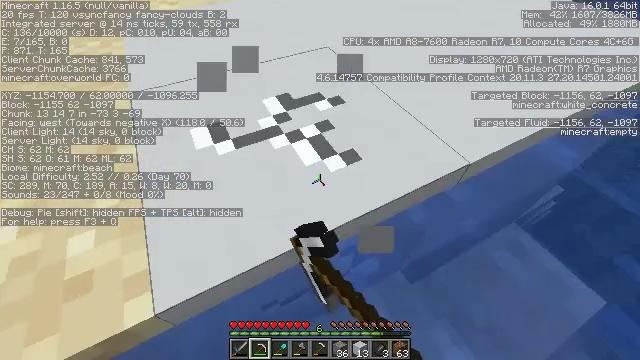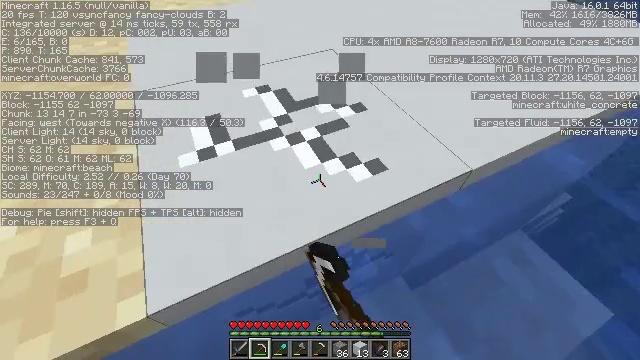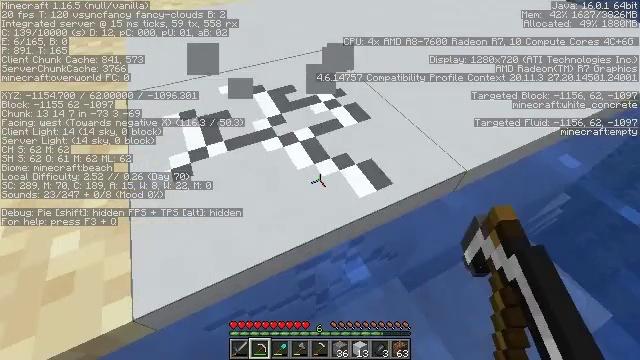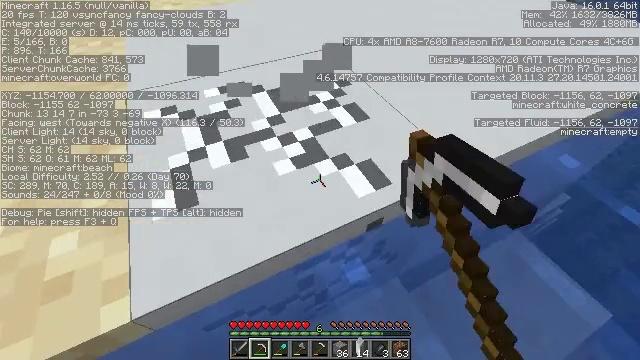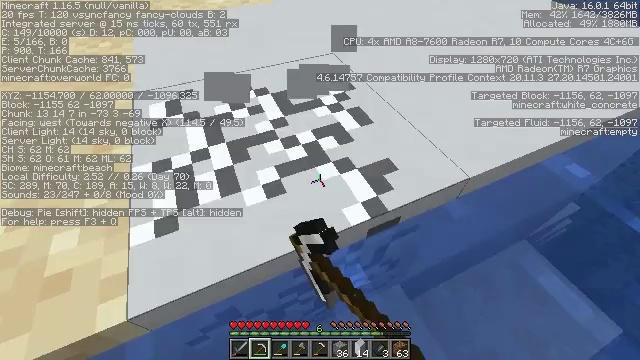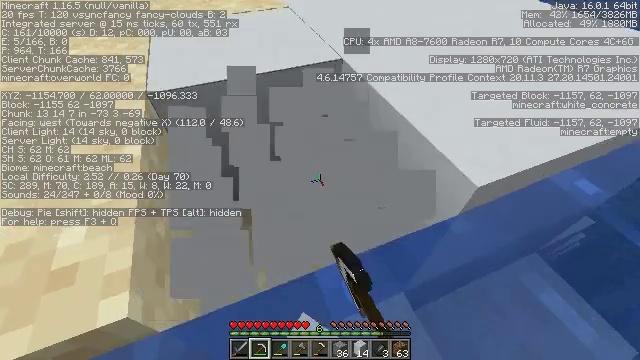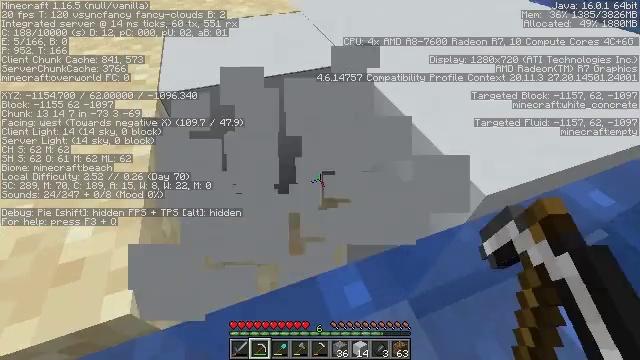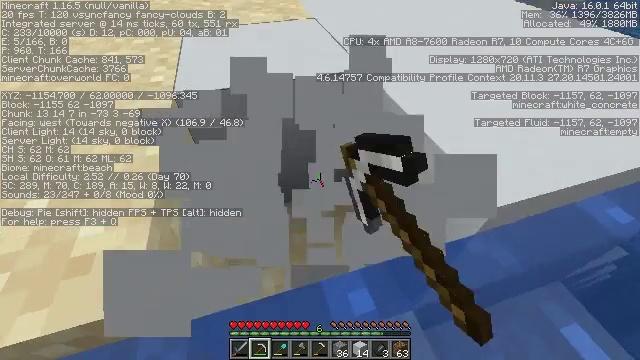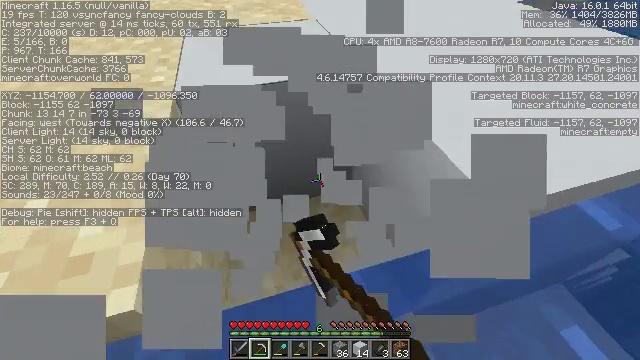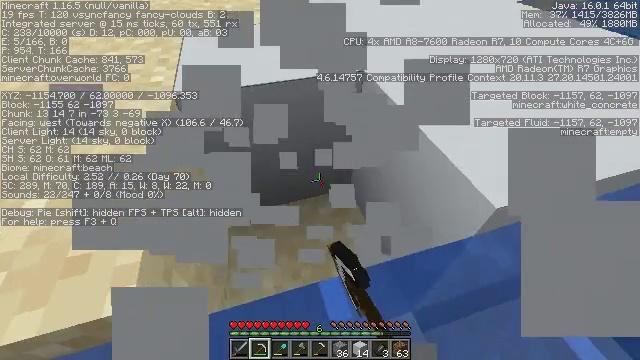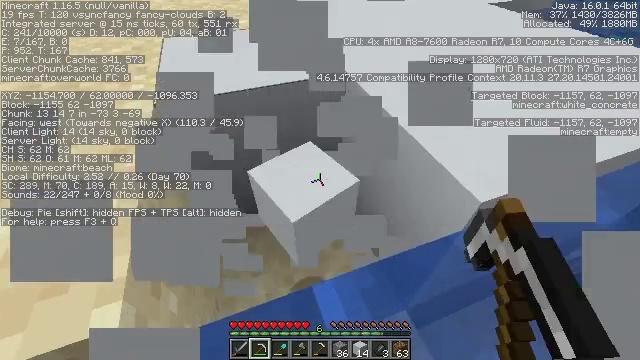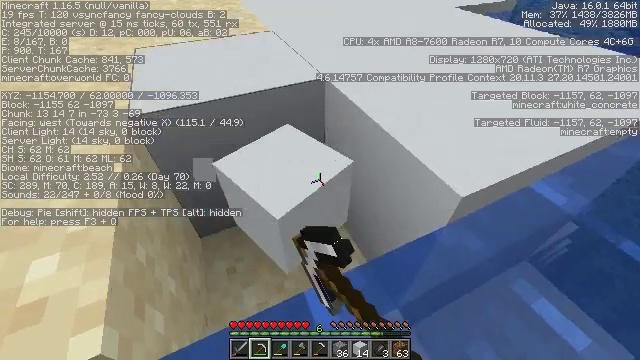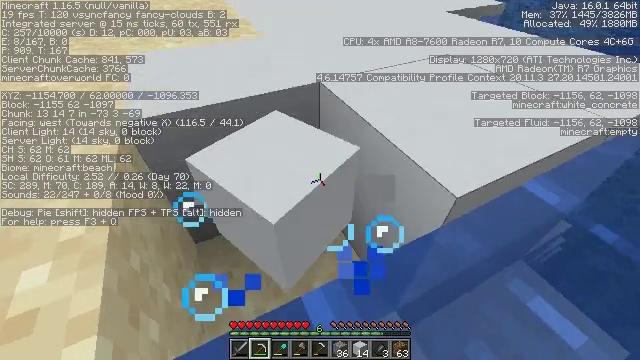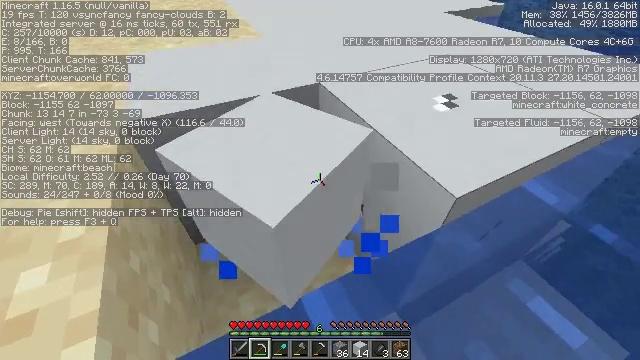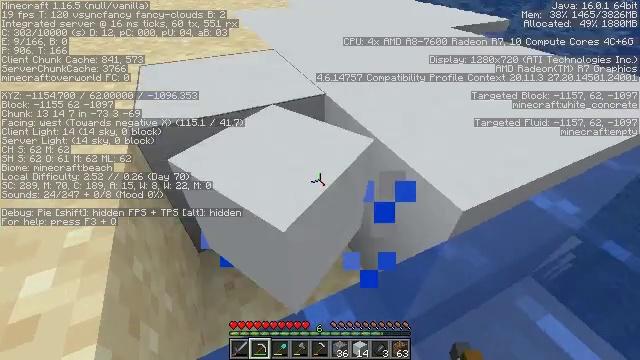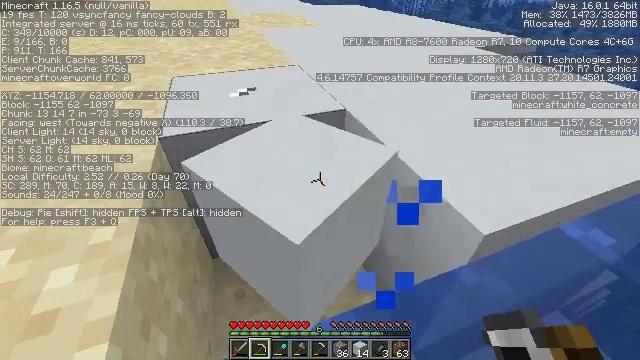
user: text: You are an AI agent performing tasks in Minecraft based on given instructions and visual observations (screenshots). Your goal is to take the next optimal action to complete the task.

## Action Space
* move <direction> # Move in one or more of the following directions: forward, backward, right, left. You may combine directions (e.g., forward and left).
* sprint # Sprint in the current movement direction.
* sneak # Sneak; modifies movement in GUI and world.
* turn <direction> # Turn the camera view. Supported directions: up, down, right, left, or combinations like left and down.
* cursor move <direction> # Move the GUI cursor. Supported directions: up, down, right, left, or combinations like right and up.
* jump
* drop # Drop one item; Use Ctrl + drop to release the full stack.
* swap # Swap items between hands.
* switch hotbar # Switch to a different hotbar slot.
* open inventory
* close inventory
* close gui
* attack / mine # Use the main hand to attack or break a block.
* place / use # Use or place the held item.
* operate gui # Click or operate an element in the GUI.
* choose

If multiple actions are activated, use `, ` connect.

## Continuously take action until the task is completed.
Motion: motion action
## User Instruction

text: Use tools to mine the white concrete.
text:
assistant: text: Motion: turn left, attack / mine
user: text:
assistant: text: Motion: attack / mine
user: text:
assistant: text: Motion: attack / mine
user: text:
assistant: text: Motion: turn left, attack / mine
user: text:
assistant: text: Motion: turn left, attack / mine
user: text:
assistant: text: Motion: turn left, attack / mine
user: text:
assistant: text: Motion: turn left and up, attack / mine
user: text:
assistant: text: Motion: attack / mine
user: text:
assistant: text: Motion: attack / mine
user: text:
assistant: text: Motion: turn right, attack / mine
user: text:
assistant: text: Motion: turn right and up, attack / mine
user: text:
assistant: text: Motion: turn right, attack / mine
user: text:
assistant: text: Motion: attack / mine
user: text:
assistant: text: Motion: turn left and up, attack / mine
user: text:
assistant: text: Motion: move forward, turn left and up, attack / mine
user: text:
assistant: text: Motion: move forward, attack / mine
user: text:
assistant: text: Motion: move forward, attack / mine
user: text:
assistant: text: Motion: move forward, attack / mine
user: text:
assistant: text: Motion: move forward, attack / mine
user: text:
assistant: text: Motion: move forward, attack / mine
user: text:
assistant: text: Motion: attack / mine
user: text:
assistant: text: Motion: turn right, attack / mine
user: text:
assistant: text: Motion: turn right and down, attack / mine
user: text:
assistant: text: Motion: turn right and down, attack / mine
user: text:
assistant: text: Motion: turn right and down, attack / mine
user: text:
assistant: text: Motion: turn right, attack / mine
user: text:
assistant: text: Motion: turn right, attack / mine
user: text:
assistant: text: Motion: attack / mine
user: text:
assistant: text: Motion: attack / mine
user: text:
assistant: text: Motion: turn right, attack / mine